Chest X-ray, AP view. Patient: 45 years old, sex M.
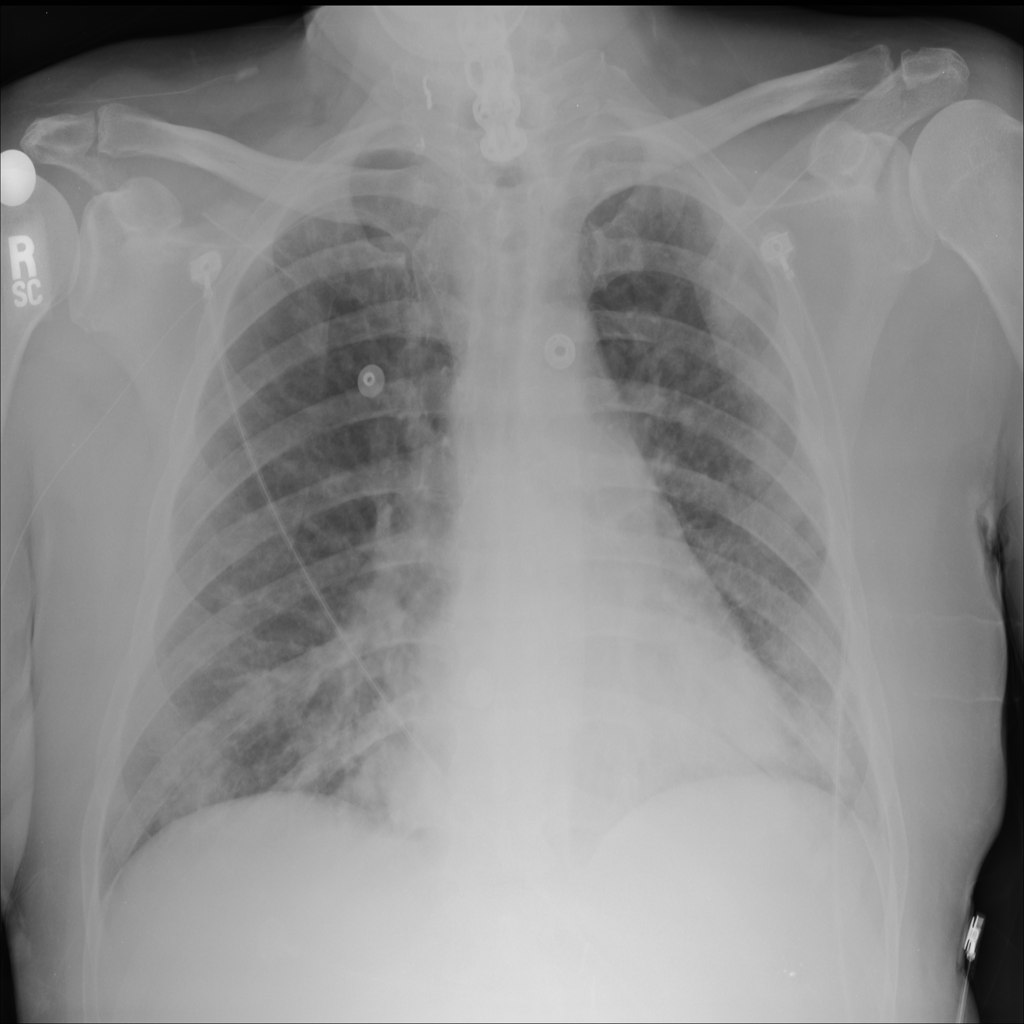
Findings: Infiltration, Nodule